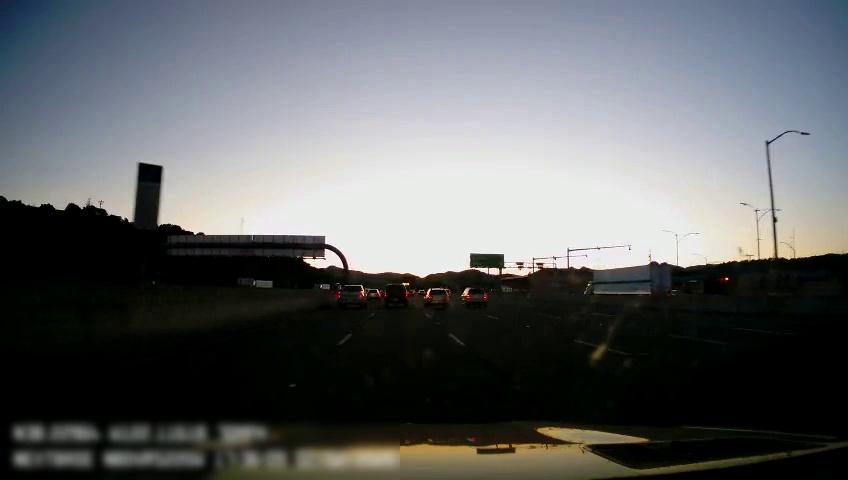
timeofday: Dusk/Dawn/Twilight
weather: Sunny
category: Drivable Space
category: Vehicles | Other LV
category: Vehicles | Other LV
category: Vehicles | Other LV
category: Vehicles | SUV
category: Vehicles | SUV
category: Vehicles | Truck
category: Vehicles | Car
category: Vehicles | Car
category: Lanes | Alternate Lane
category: Lanes | Current Lane
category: Lanes | Current Lane
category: Lanes | Alternate Lane
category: Lanes | Alternate Lane
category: Lanes | Alternate Lane
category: Traffic | Signs